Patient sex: F
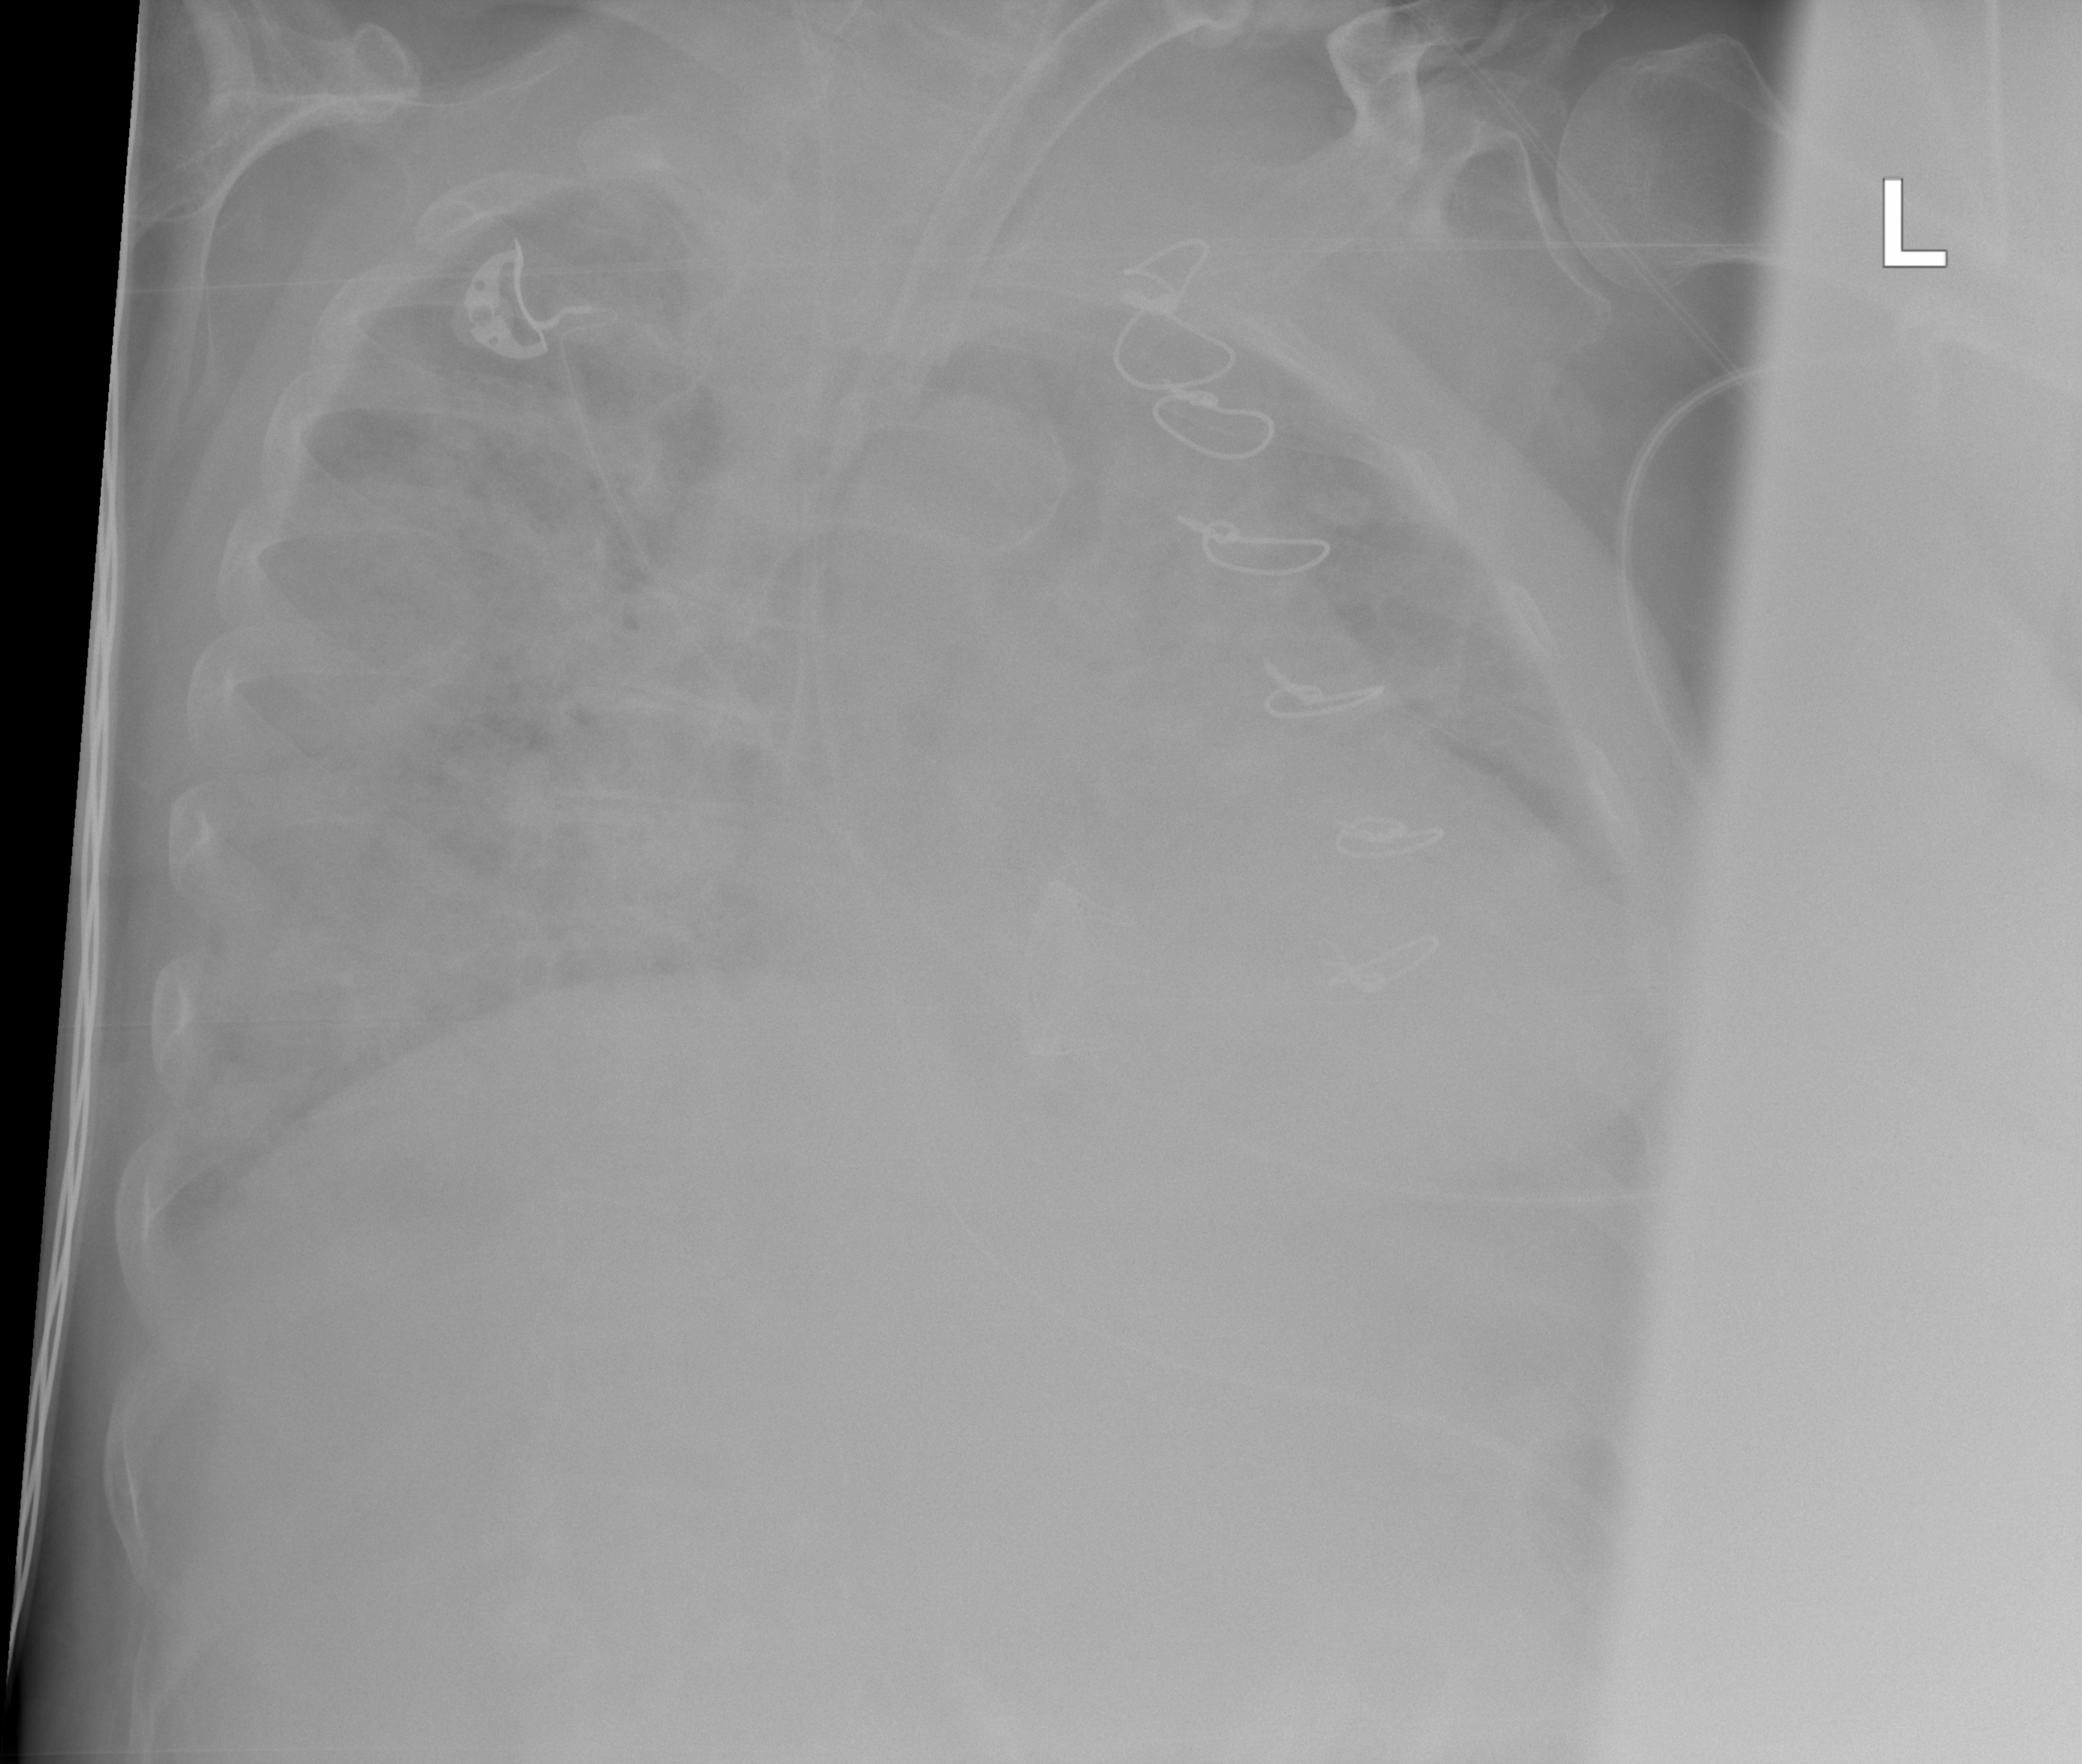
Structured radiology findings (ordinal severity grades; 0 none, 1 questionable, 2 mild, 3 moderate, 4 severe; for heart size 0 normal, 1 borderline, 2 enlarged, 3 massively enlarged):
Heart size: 2
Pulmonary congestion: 2
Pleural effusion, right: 2
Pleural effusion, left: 2
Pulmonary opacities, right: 2
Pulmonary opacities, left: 0
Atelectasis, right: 2
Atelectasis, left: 2